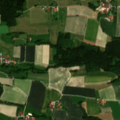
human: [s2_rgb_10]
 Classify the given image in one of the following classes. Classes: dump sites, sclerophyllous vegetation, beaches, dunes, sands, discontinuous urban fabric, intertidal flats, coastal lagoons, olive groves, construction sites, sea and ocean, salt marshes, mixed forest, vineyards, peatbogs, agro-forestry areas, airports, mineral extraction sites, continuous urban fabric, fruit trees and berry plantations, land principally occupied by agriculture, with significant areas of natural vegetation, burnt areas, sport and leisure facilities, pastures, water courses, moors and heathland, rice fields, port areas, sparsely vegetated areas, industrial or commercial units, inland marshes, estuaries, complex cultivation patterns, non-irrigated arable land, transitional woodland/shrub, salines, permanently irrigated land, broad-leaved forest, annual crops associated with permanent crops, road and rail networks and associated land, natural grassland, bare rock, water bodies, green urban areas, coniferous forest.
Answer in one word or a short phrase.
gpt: non-irrigated arable land, land principally occupied by agriculture, with significant areas of natural vegetation, coniferous forest